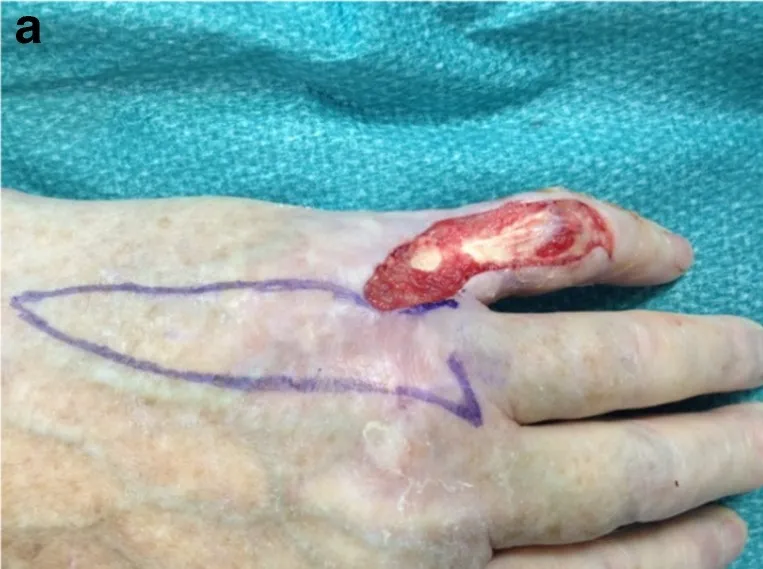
A; Intraoperative view after thorough surgical debridement with demarcation of the dpDMCA flap.
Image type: medical_photograph (other_medical_photograph)